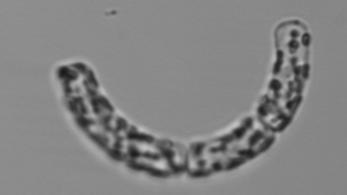
Label: Guinardia_striata